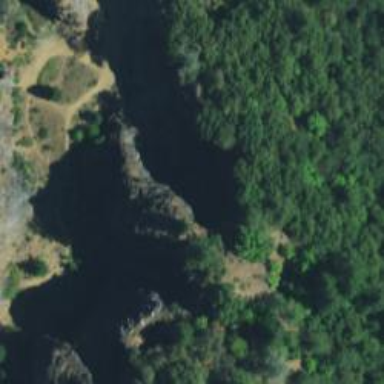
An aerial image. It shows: Cliff in nature.